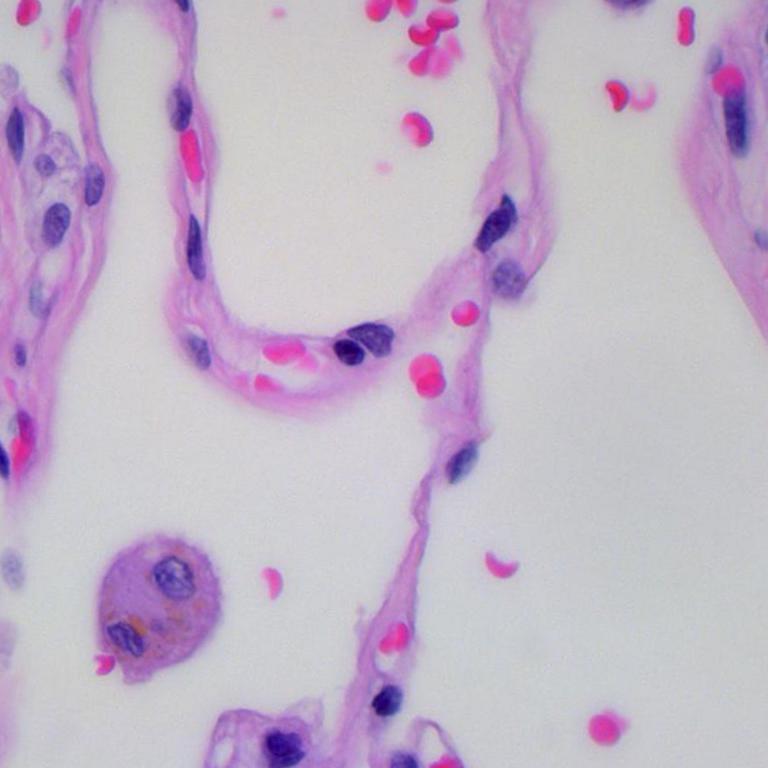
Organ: lung
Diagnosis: benign